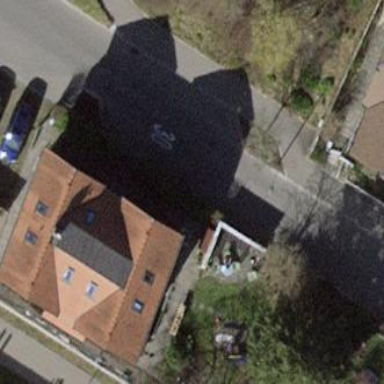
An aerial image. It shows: Building with gabled roof.